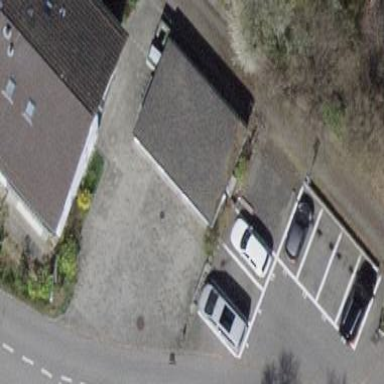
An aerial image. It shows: Garage.